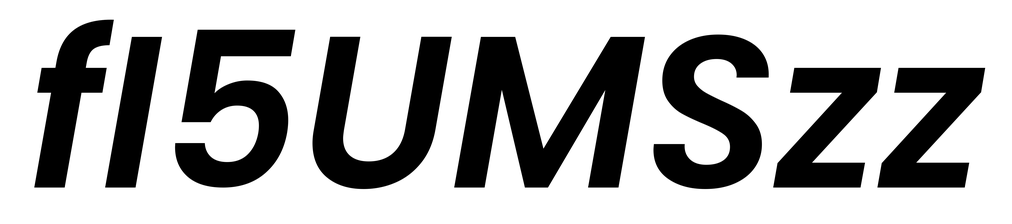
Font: Poppins-SemiBoldItalic